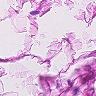
Metastatic tissue present: no